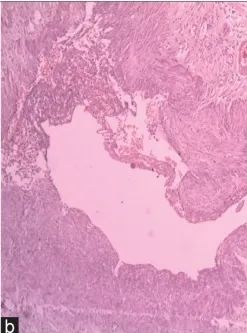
H and E, 40x, Photomicrograph obtained at histological examination showing disorganized muscular wall of veins blending with surrounding soft tissues.
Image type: pathology (h&e)